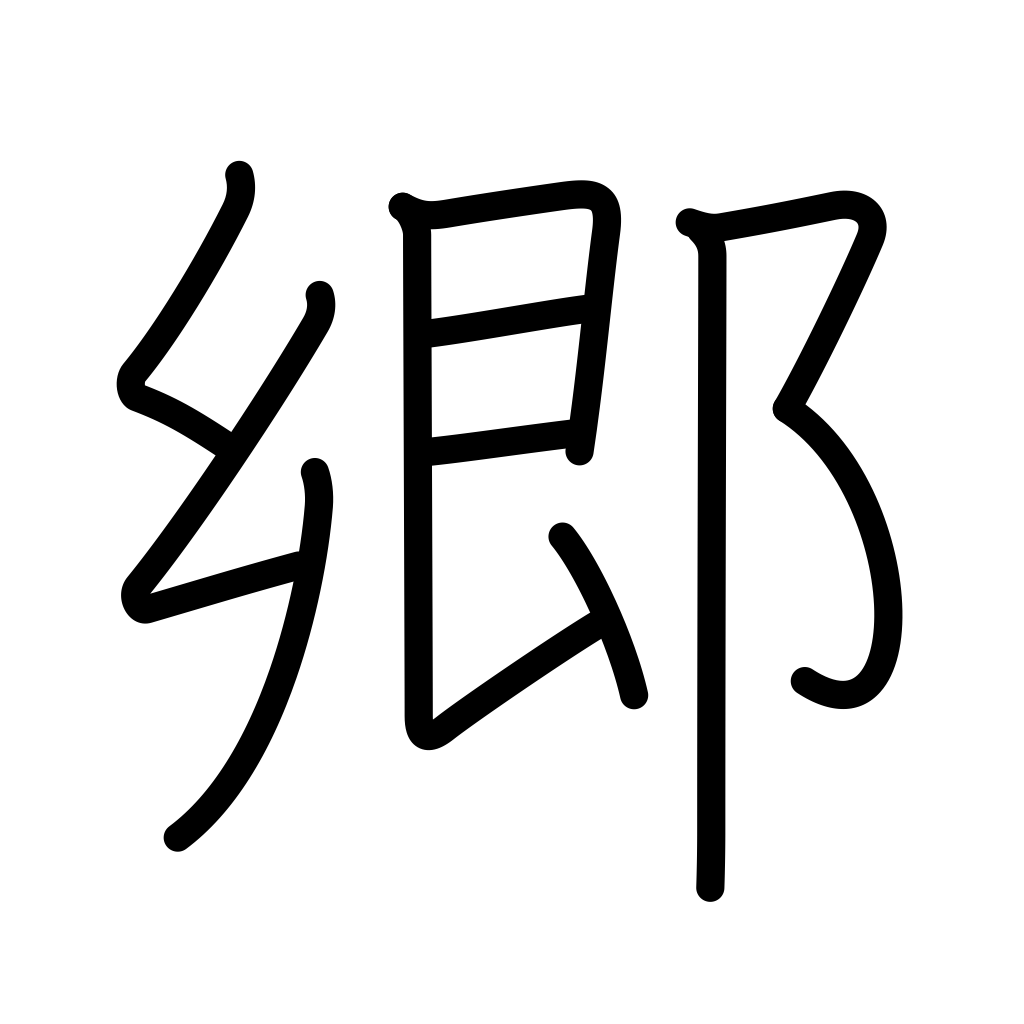
Meaning: home town, village, native place, district